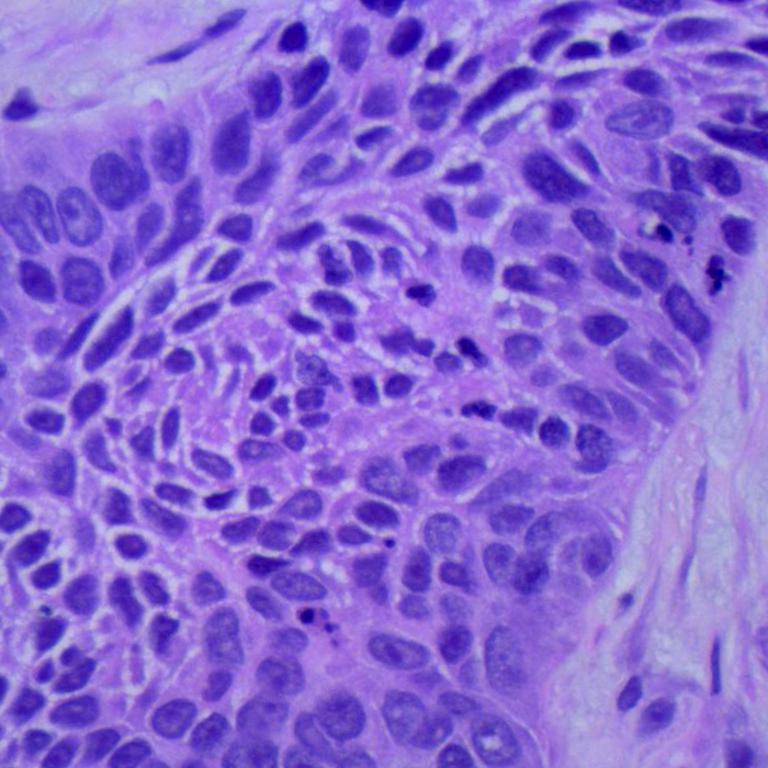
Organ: lung
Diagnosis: squamous carcinomas